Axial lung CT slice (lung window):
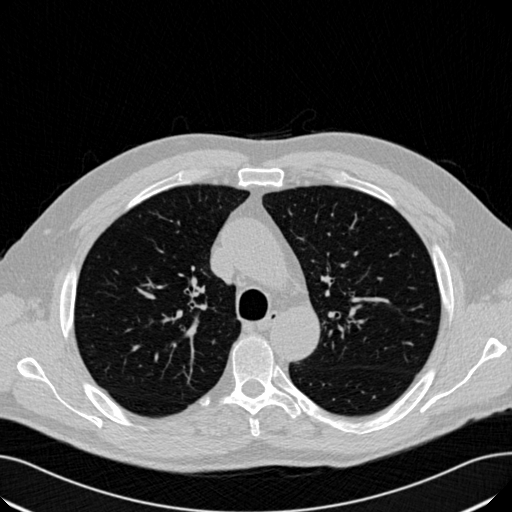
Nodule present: no